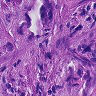
Metastatic tissue present: yes